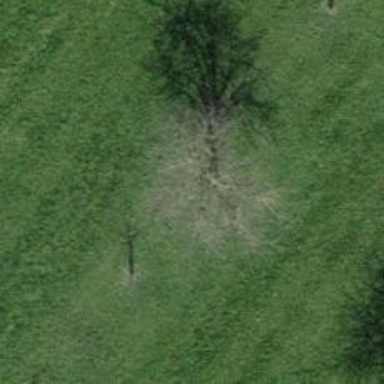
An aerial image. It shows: Single tag "natural: tree."